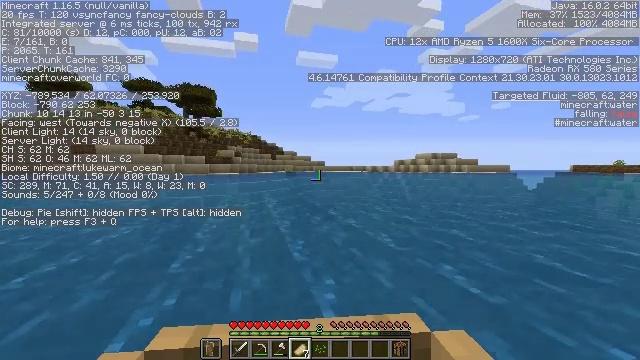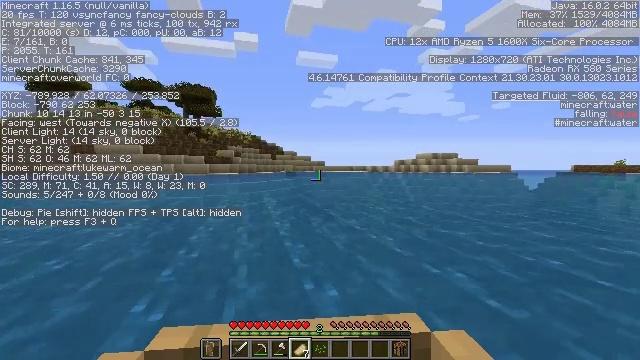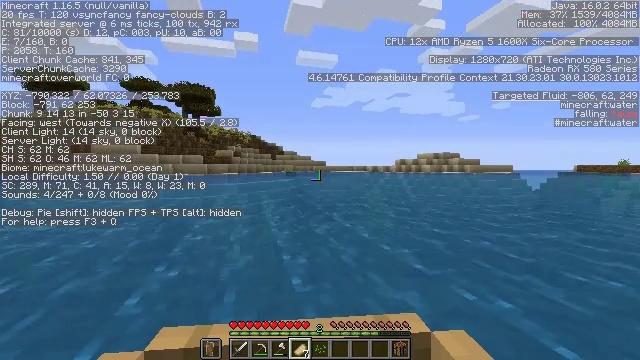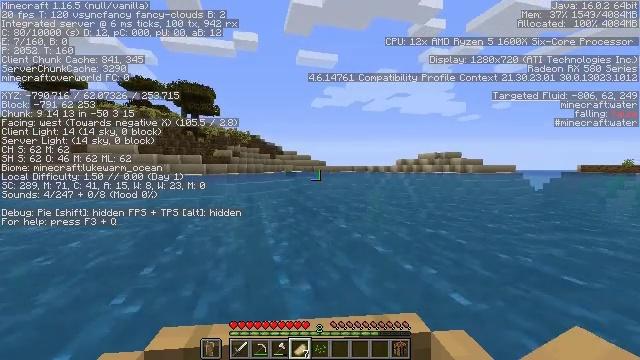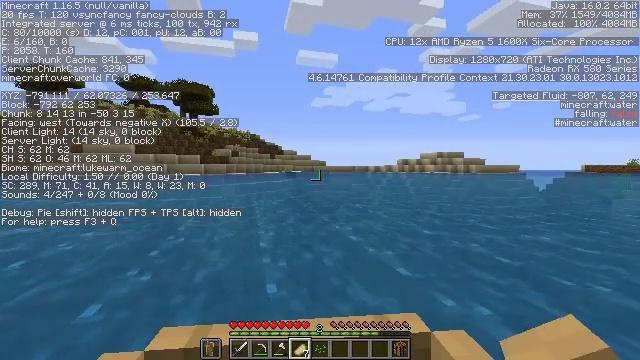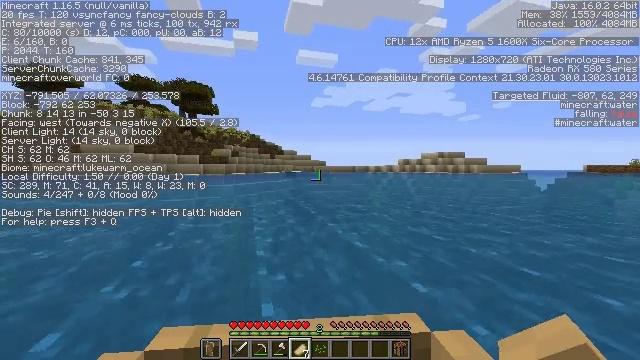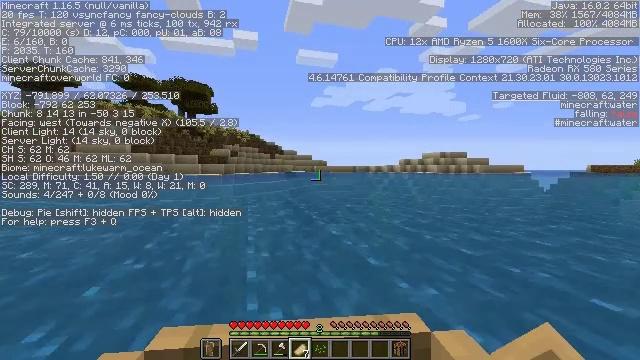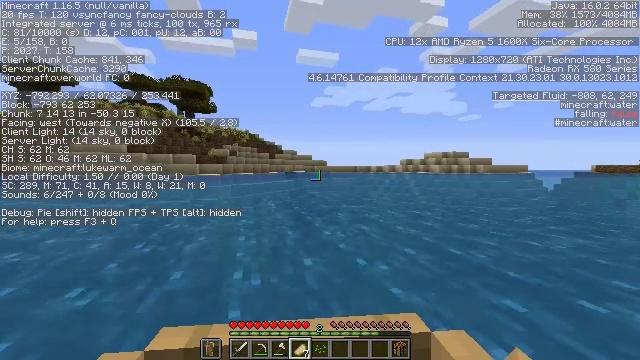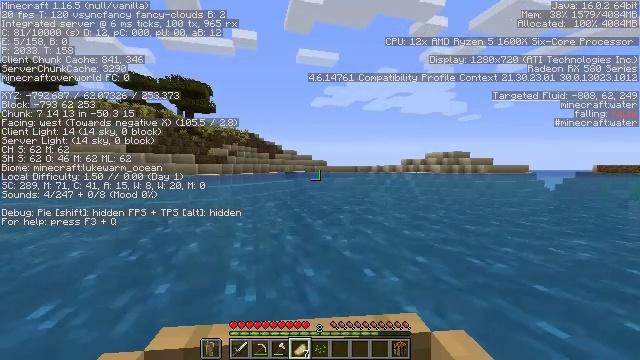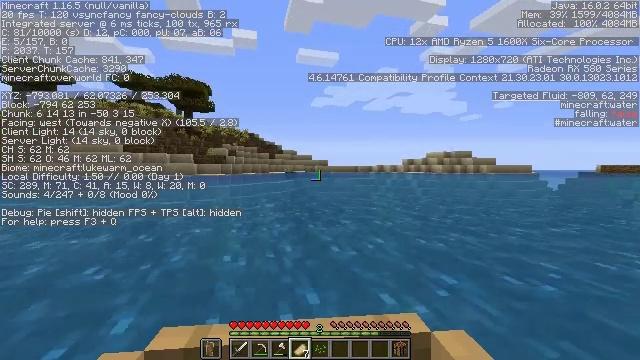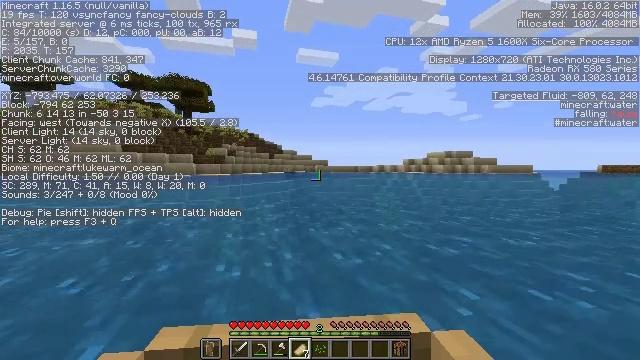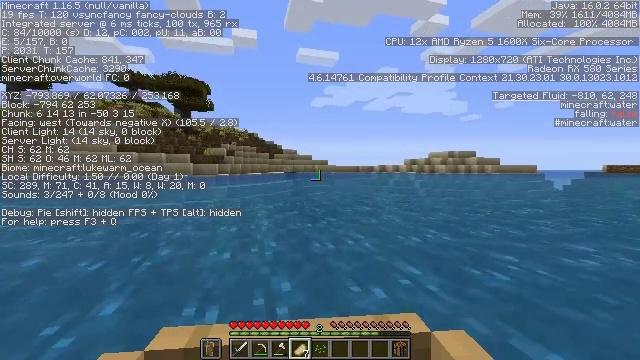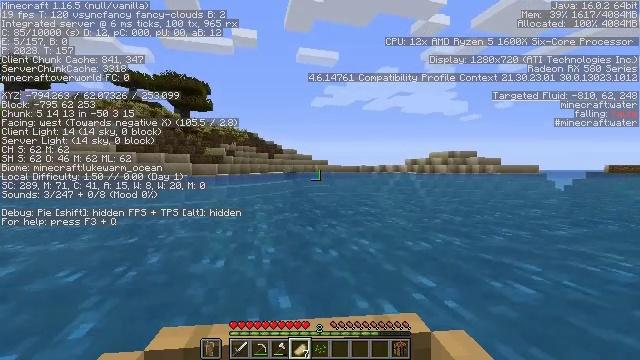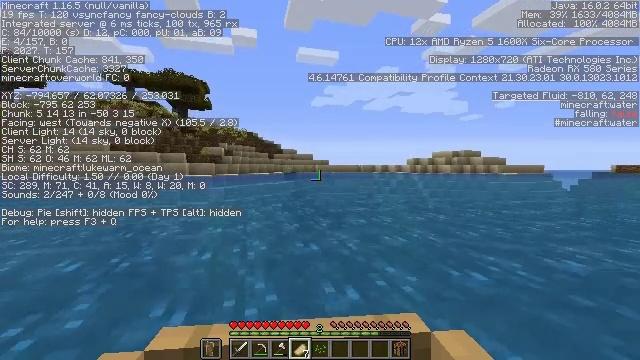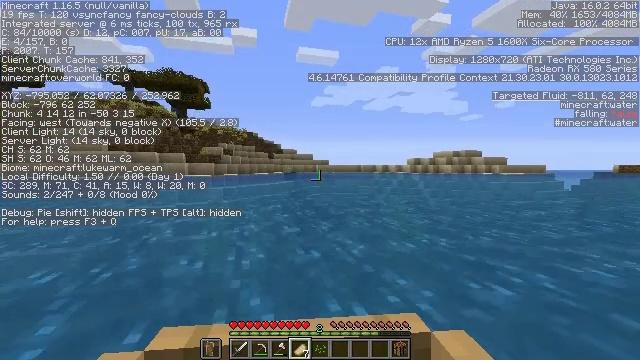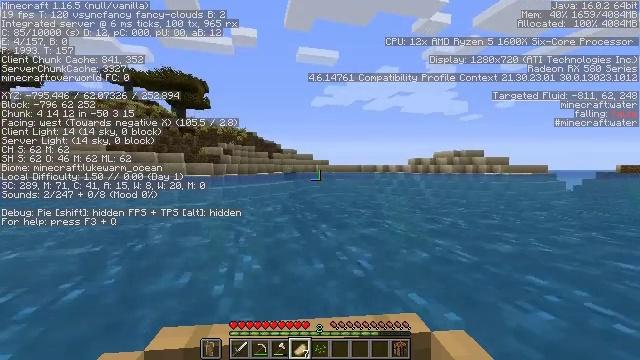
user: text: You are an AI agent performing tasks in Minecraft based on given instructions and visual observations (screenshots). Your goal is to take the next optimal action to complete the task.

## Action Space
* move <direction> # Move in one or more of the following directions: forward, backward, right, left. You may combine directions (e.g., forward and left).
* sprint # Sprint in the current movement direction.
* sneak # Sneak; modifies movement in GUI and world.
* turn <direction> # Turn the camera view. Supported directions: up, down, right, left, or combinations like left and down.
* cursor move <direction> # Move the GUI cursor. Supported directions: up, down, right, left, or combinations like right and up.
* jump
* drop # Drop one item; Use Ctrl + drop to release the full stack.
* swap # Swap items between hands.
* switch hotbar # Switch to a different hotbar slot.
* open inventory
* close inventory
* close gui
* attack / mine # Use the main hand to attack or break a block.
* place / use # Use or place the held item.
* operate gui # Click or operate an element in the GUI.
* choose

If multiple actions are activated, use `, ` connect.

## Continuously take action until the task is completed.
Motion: motion action
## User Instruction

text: Reclaim bookshelf materials.
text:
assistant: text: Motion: move forward
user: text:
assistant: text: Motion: move forward
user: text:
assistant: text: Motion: move forward
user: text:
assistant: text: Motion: move forward
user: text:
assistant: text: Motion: move forward
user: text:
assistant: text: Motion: move forward
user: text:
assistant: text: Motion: move forward
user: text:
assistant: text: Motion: move forward
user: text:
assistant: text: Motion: move forward
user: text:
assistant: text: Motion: move forward
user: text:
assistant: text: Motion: move forward
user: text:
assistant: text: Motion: move forward
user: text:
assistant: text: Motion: move forward
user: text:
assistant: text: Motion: move forward
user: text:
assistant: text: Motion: move forward
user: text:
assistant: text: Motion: move forward
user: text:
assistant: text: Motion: move forward
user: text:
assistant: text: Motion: move forward
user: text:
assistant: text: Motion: move forward
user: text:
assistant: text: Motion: move forward
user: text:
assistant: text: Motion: move forward
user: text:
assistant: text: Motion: move forward
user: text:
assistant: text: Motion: move forward
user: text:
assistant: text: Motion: move forward, turn left and down
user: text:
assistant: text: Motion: move forward, turn left and down
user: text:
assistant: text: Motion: move forward, turn left and down
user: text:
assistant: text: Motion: move forward
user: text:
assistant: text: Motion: move forward
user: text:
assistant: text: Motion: move forward
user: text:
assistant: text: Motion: move forward